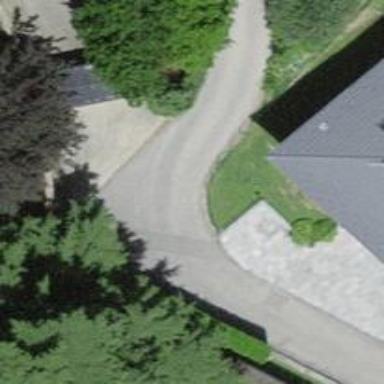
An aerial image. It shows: Alleyway designated as service road.